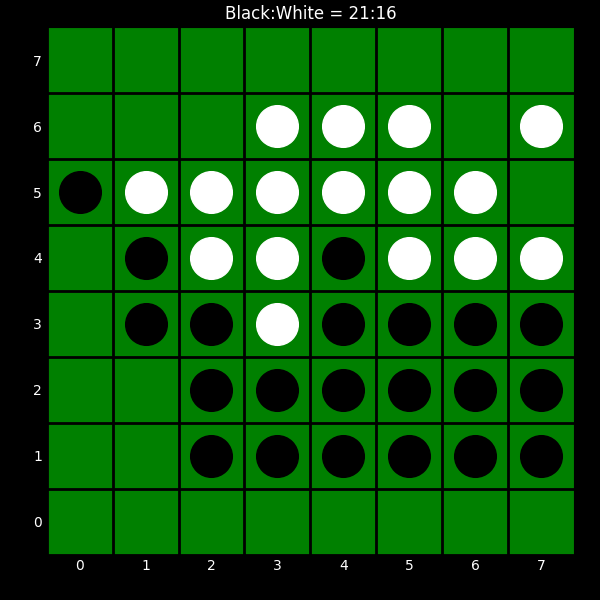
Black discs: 21
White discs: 16